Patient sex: F
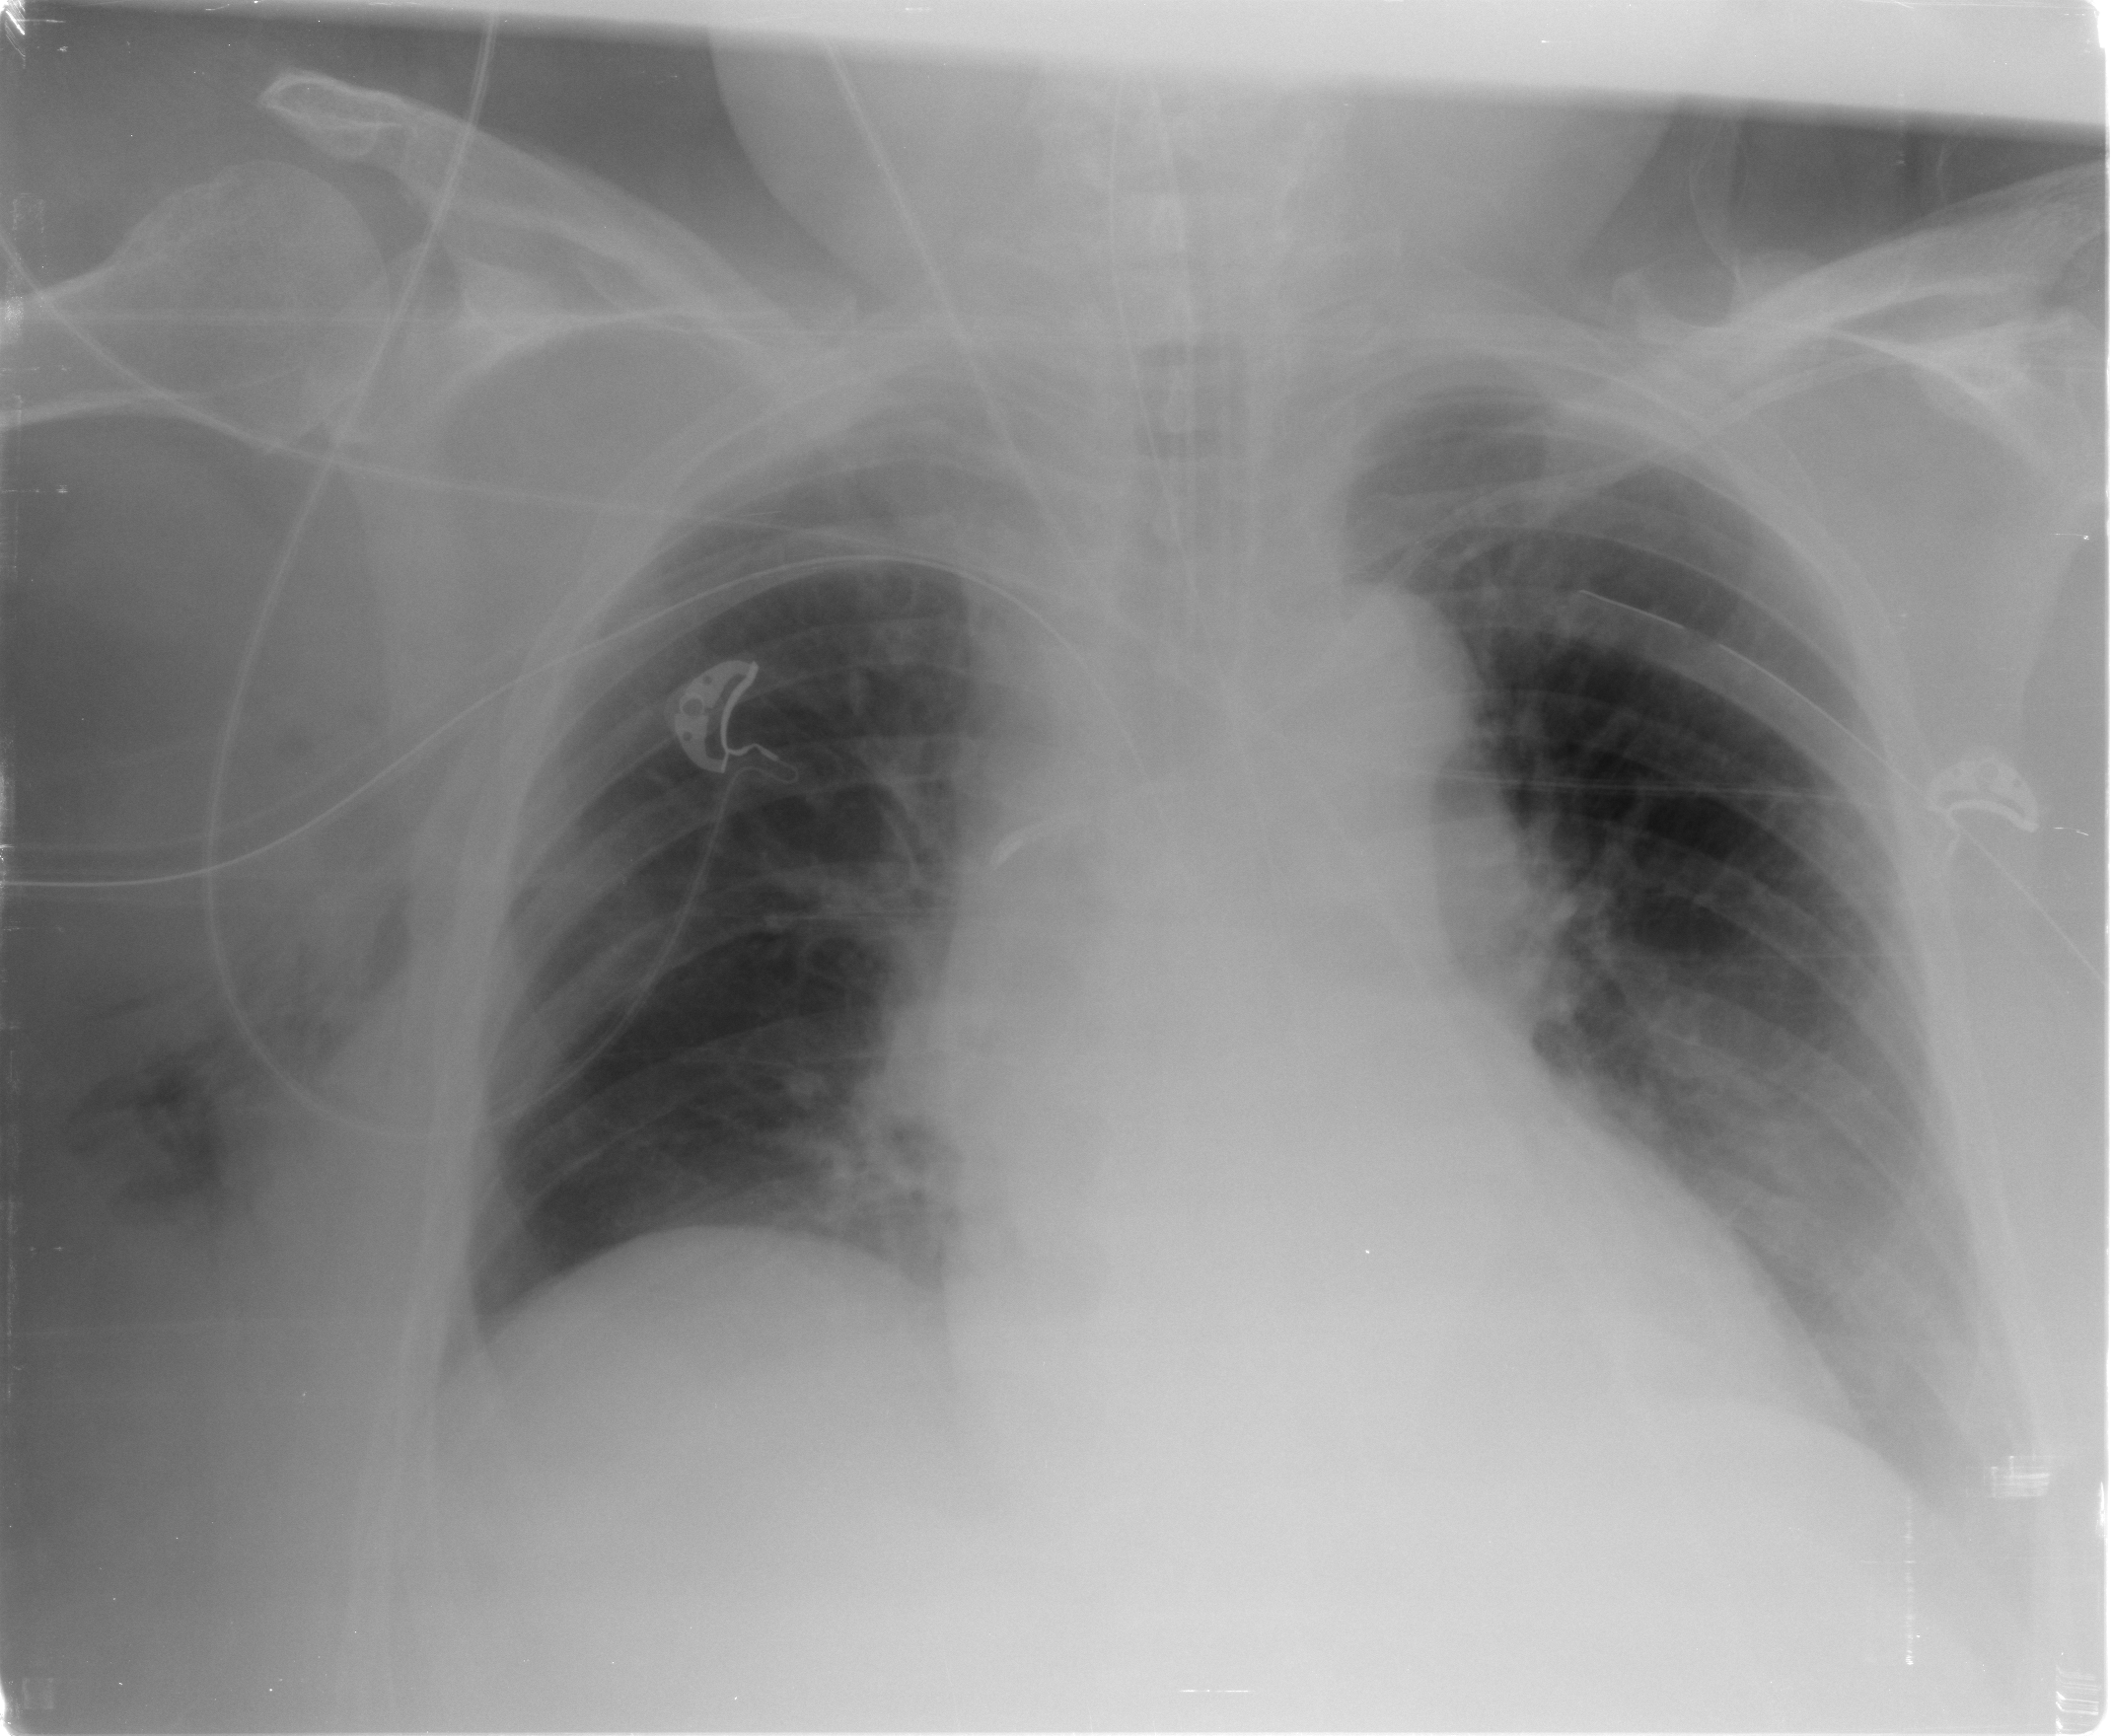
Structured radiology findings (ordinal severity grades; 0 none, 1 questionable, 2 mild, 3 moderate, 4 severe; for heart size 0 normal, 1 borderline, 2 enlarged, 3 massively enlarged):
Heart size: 2
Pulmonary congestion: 2
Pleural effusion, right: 1
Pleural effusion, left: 2
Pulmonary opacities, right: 0
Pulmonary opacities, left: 0
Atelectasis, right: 2
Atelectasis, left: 2